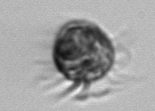
Label: Ciliophora